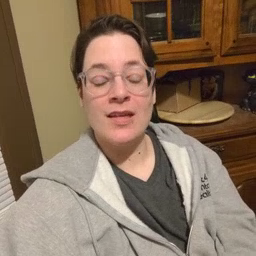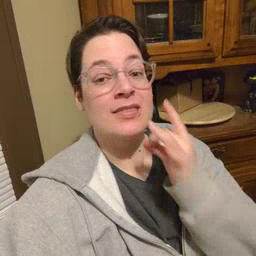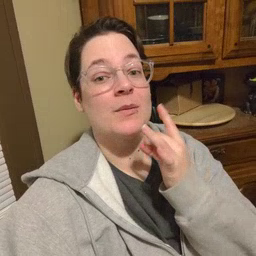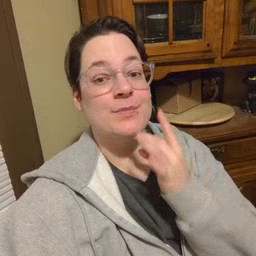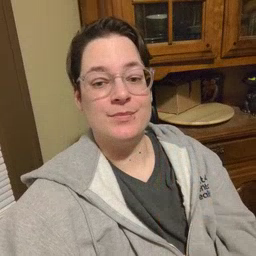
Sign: lamp